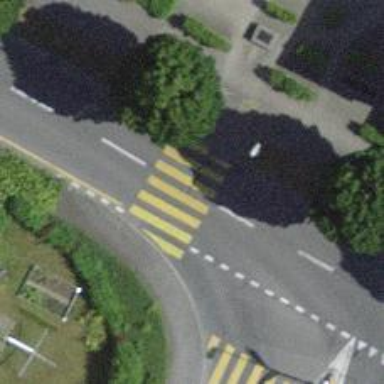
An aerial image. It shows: Uncontrolled zebra crossing with zebra markings.